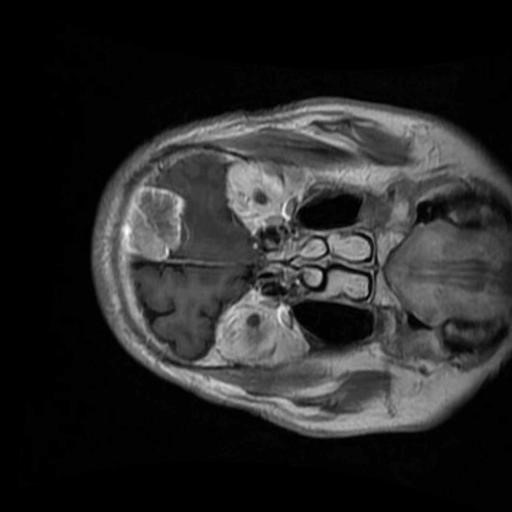
Label: brain_menin